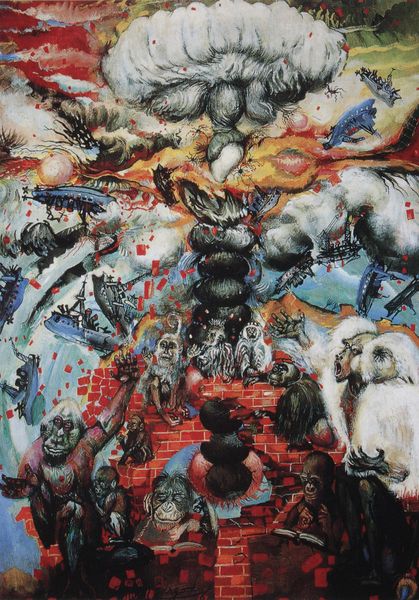
Titel: Renunciation
Künstler: Philip Evergood
Standort: New York (New York)
Institution: (Privatsammlung)
Schlagwörter: blau, feuer, himmel, meer, wasser, weiß, wolken, gelb, orange, schwarz, rot, tier, tiere, wolke, federn, tod, boote, schornstein, turm, affe, chaos, schiff, schiffe, wellen, abstrakt, modern, mauer, ziegel, backstein, krieg, untergang, wild, zerstörung, blut, explosion, mauerwerk, comic, gestalten, ziegelsteine, apokalypse, wut, rauchwolke, schrei, drache, geister, monster, planet, affen, schimpansen, pilz, ziegelmauer, masken, bombe, gorilla, absturz, flieger, flugzeug, atompilz, graffiti, schreie, flugzeuge, orang utan, explusion, immendorf, exlosion, gorillas, immendorff, realism, urang utan